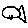
Label: fish